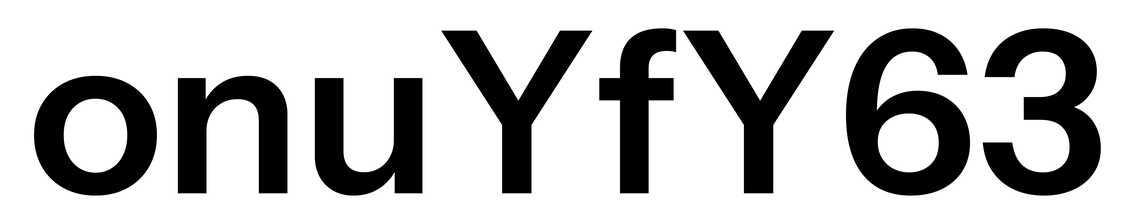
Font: InstrumentSans_SemiBold